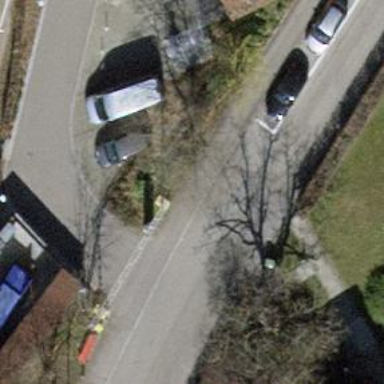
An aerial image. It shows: Post box is visible.